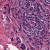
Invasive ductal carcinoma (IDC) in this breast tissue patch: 1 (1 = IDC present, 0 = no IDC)